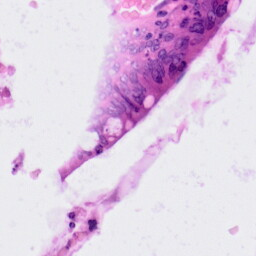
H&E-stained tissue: Colon